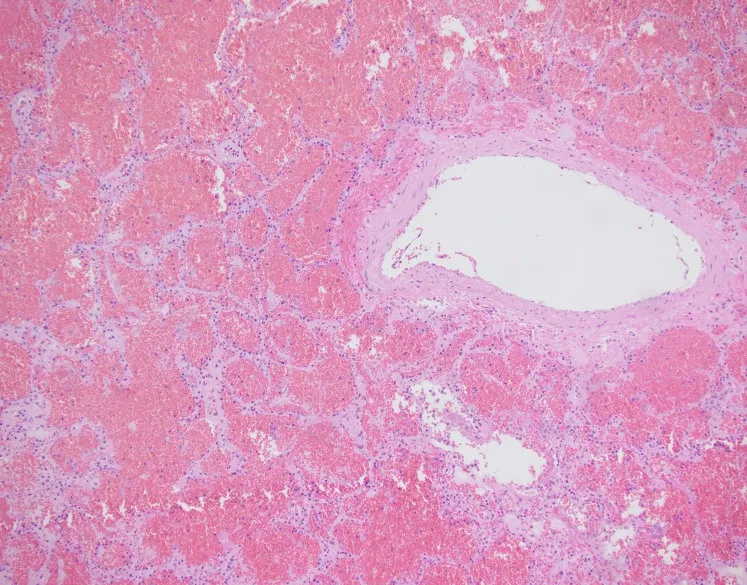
Right lung, middle lobe: intra-alveolar hemorrhage (200x, H&E).
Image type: pathology (h&e)